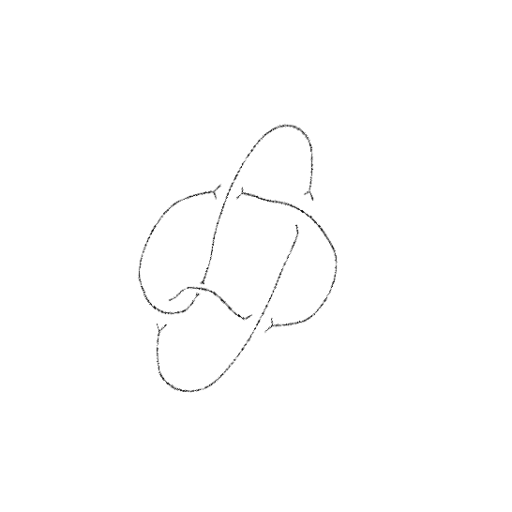
Crossing number: 5